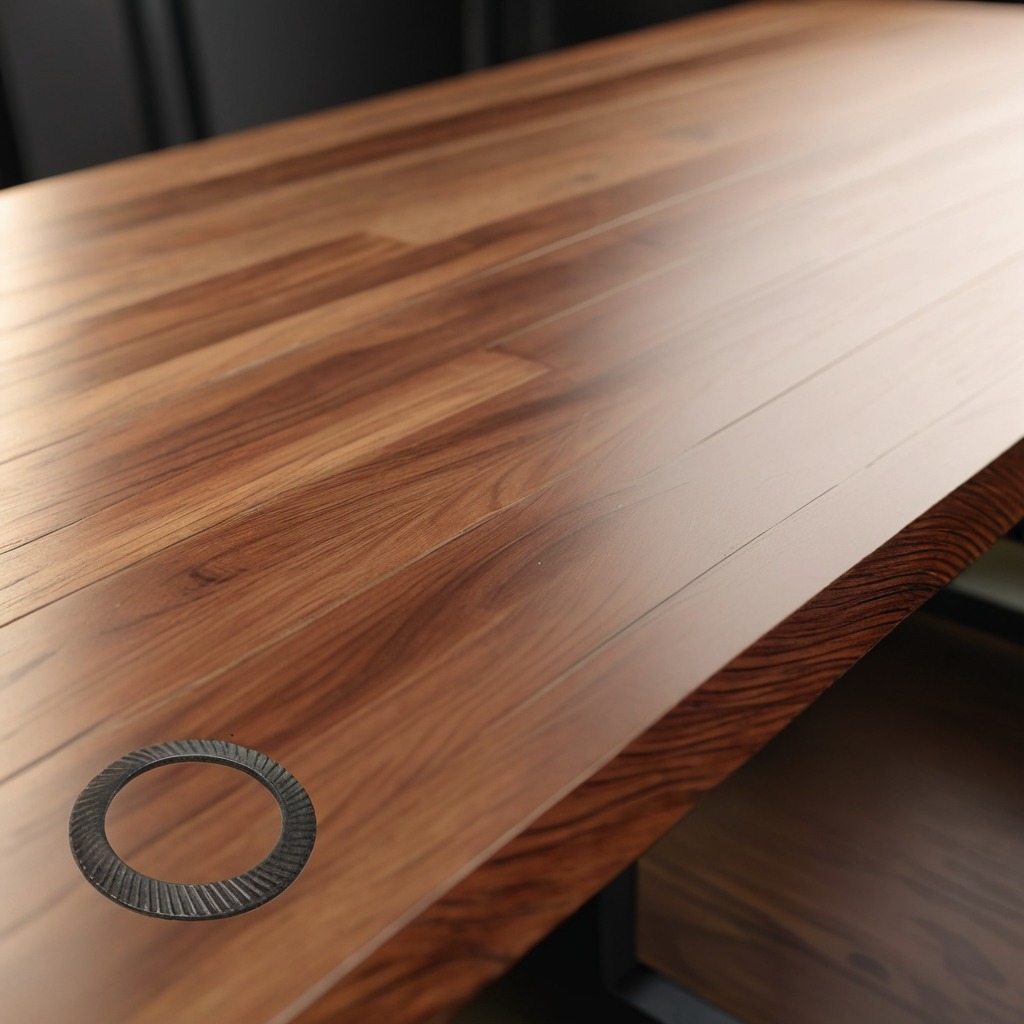
A flat metal washer is lying on the wooden table in a carpentry studio rich wood textures side lighting.